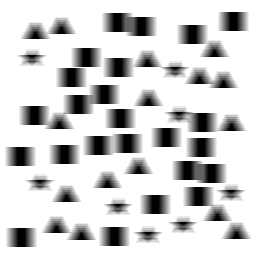
Squares: 24
Triangles: 16
Stars: 8
Total shapes: 48